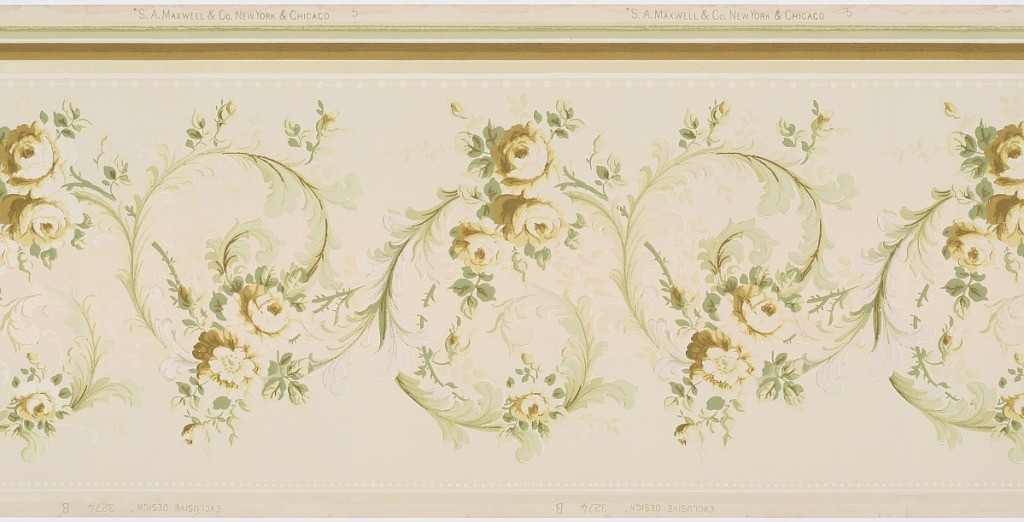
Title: Frieze
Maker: Maxwell & Co., S.A., Chicago, Illinois, USA
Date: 1905–1915
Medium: Machine-printed paper, liquid mica
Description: Rinceau of acanthus scrolls and rose floral motif in center, strung bead at top and bottom. Printed in greens and browns with liquid mica on a pale green background.